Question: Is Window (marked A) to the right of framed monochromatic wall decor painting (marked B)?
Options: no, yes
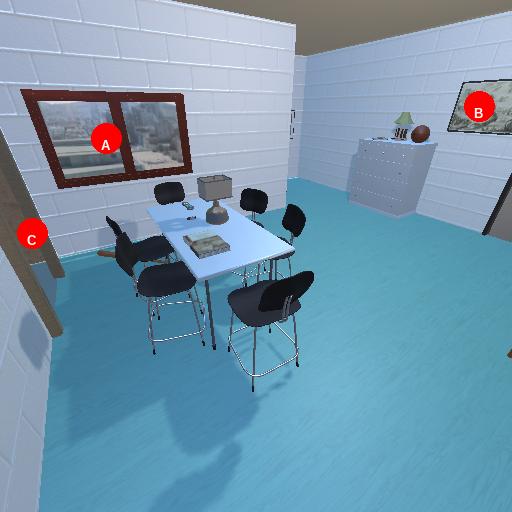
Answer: no